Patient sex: M
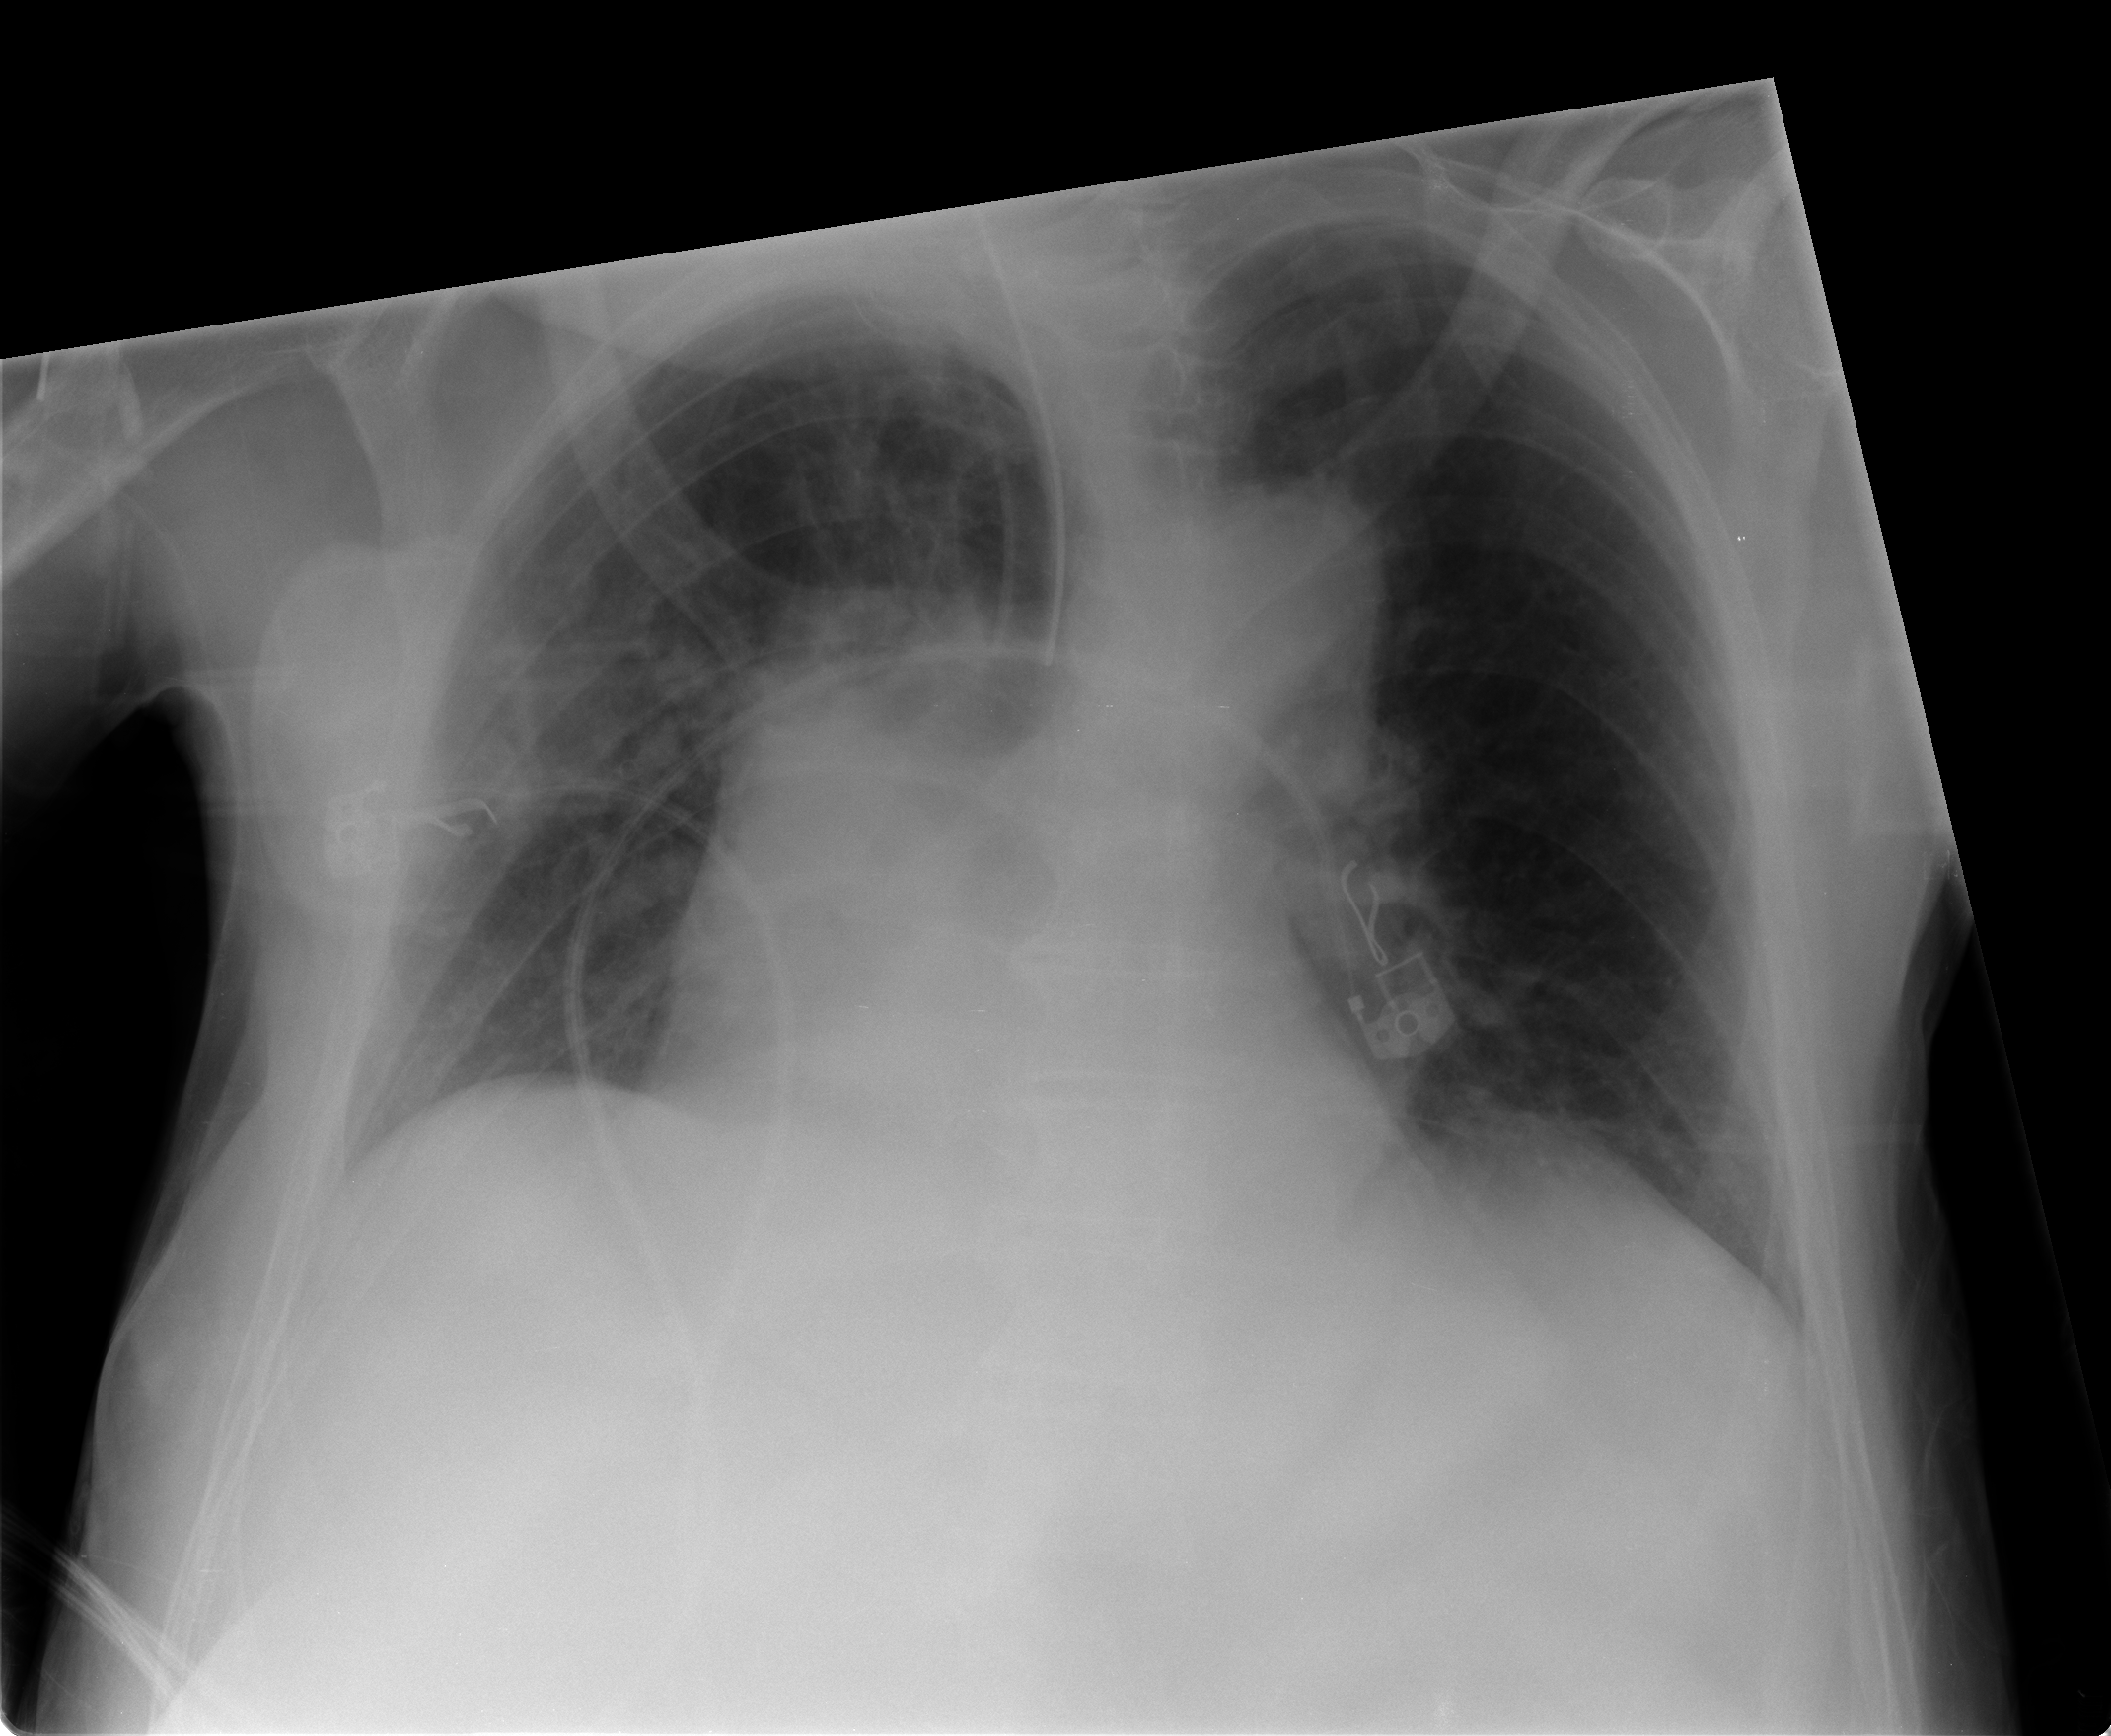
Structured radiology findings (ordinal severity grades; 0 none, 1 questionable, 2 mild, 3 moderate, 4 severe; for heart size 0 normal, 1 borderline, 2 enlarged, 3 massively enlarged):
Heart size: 2
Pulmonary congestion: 1
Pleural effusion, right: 0
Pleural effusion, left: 0
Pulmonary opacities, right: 0
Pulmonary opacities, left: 0
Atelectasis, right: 2
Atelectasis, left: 2